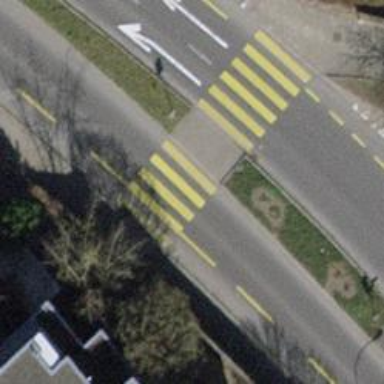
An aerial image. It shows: Marked crossing with traffic calming table.